Interaction volume radius: 5 \u00c5
Interaction volume height: 15 \u00c5
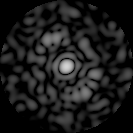
Disorder parameter: 0.8273